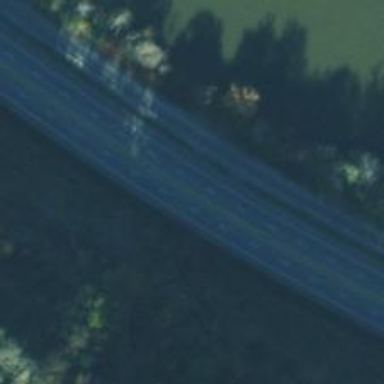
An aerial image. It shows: This image shows trunk highway that functions as expressway.